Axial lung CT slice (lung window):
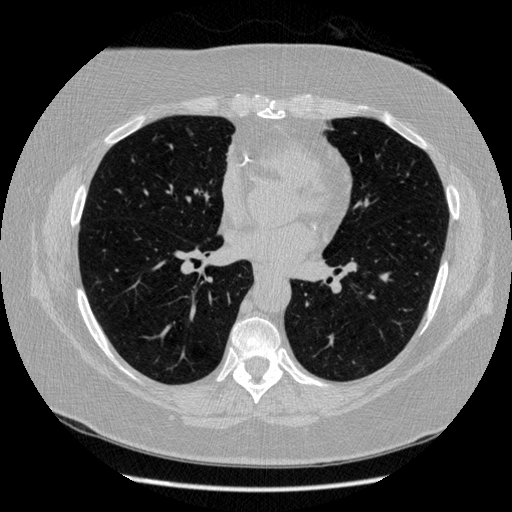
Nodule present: no